Question: I'd like to enable my app to make warnings and errors visible to the global "Application" log in Windows Event Viewer. I've successfully followed the directions <URL> that helped me get ETW up and running, but I only see events when I explicitly enable logging via a tracing program, and even then they only show up in the generated .etl file, not in the global log.
How can I programmatically register and write events to the global Application log, so that when users run event viewer, they'll see events from my app? Is it even possible? In a nutshell, I want to end up with something like the screenshot below, just with less photoshopping required:

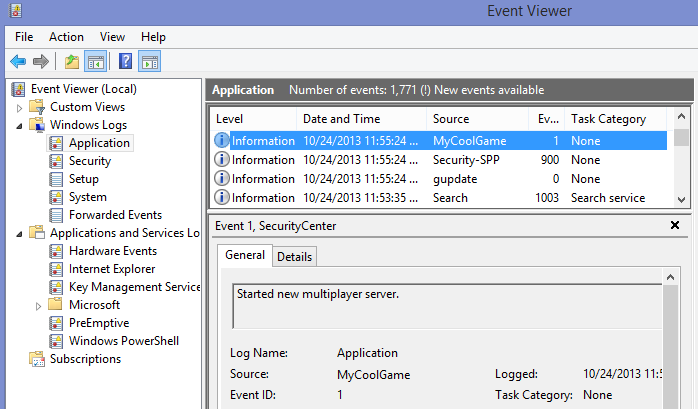
Answer: ETW seems to be quite complex for your purpose, here's the procedure to write to the Event Log:
a) One-time (you would typically do this while installing your application) <URL>; only the 'EventMessageFile' entry is really required:
- key = HKEY_LOCAL_MACHINE\SYSTEM\CurrentControlSet\services\eventlog\Application\MyCoolGame
- string name (REG_EXPAND_SZ) = EventMessageFile
- string value = C:\Windows\Microsoft.NET\Framework4.0.30319\EventLogMessages.dll
b) On program startup: <URL> and receive a handle:
'''
hEventLog = RegisterEventSource(NULL, lpszAppNameName);
'''
c) Use the <URL> to write entries to the Event Log:
'''
TCHAR szLogBuffer[] = _T("Started new multiplayer server.");
const TCHAR *lpszEventStrings[2] = {szLogBuffer, NULL};
ReportEvent(hEventLog, EVENTLOG_INFORMATION_TYPE, 0, 1, NULL, 1, 0, lpszEventStrings, NULL)
'''
d) On program shutdown:
'''
DeregisterEventSource(hEventLog);
'''